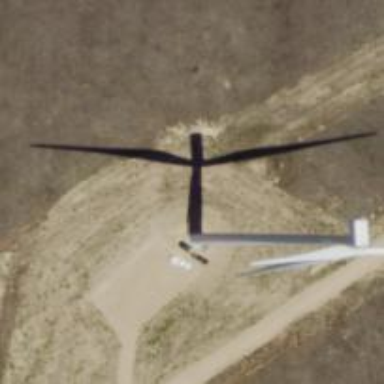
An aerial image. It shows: Wind generator powered by wind. The generator type is horizontal axis and it uses wind turbines.